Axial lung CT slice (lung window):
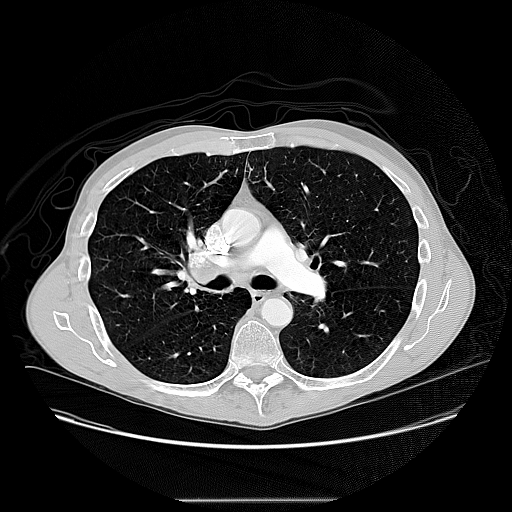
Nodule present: no